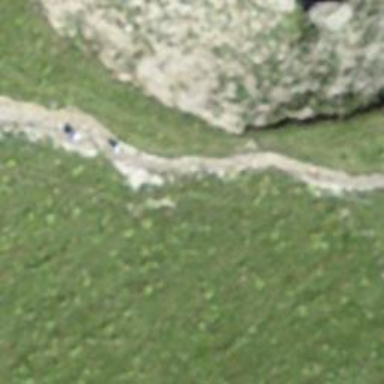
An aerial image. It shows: Path on the ground.